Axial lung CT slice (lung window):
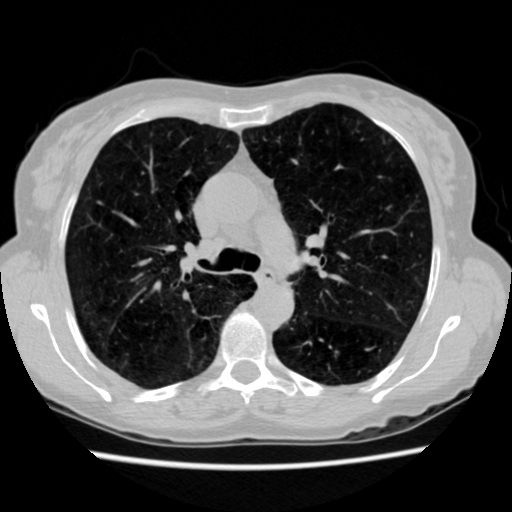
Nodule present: no